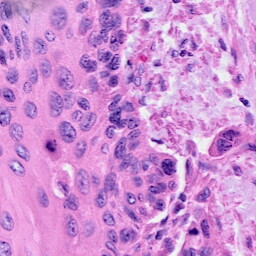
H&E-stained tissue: Cervix